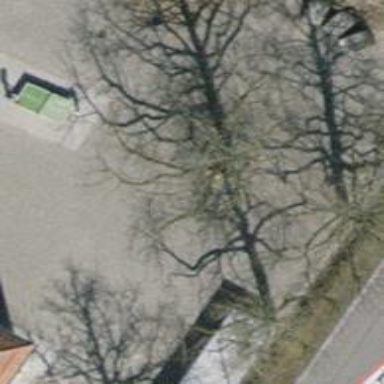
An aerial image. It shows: Urban area with brown bench surrounded by trees.